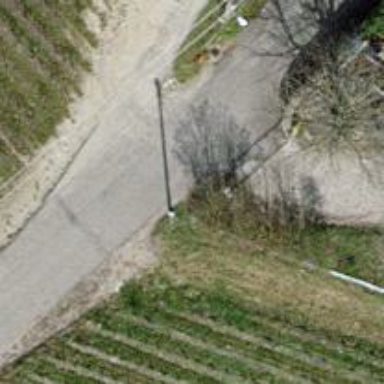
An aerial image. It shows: Unclassified road with asphalt surface.